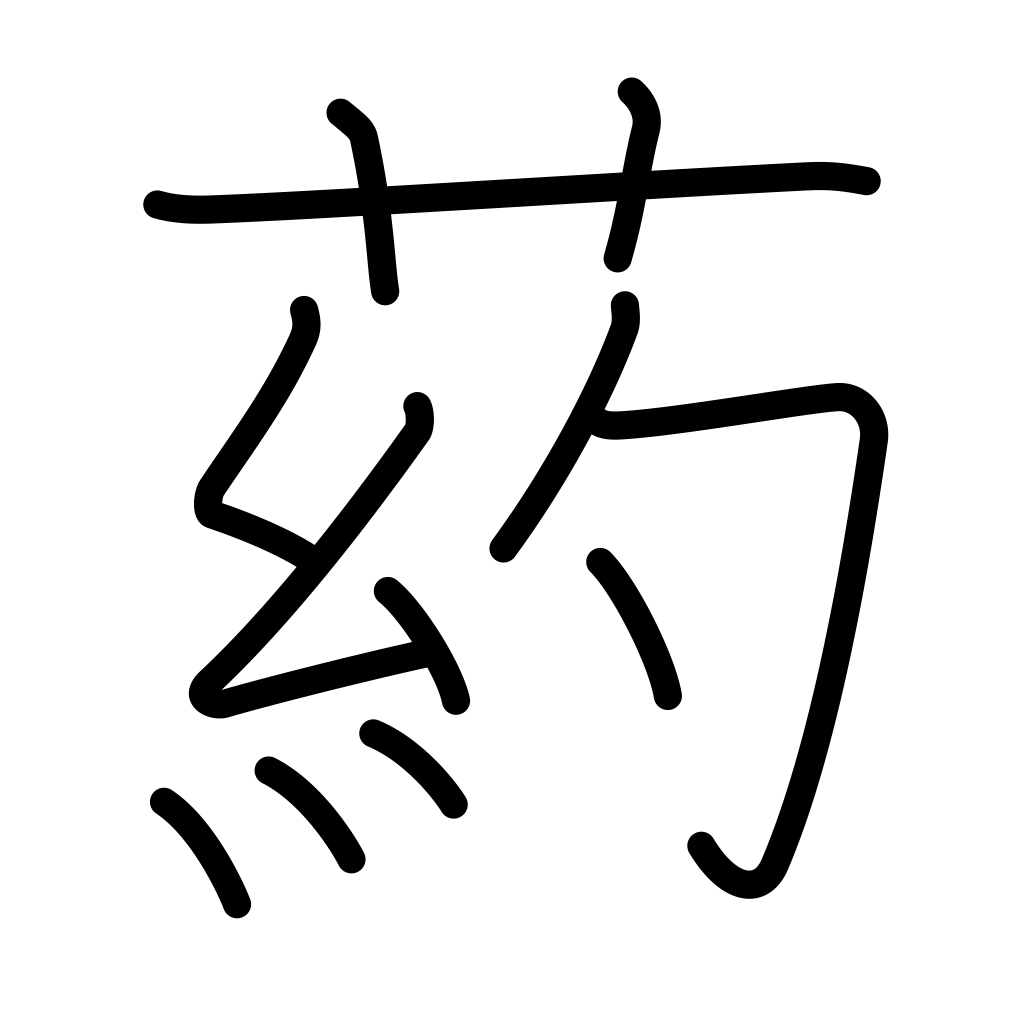
Meaning: pollen pod at tip of stamen, type of tall grass